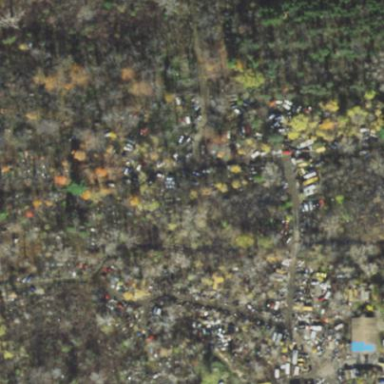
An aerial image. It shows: Industrial area designated as scrap yard.